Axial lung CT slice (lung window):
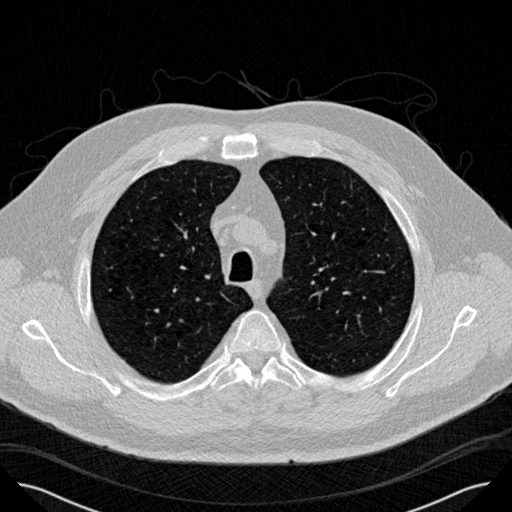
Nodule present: no